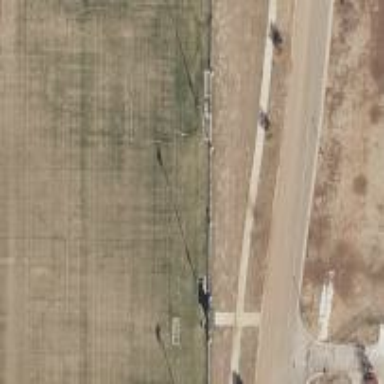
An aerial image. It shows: Soccer pitch for leisure land activities.